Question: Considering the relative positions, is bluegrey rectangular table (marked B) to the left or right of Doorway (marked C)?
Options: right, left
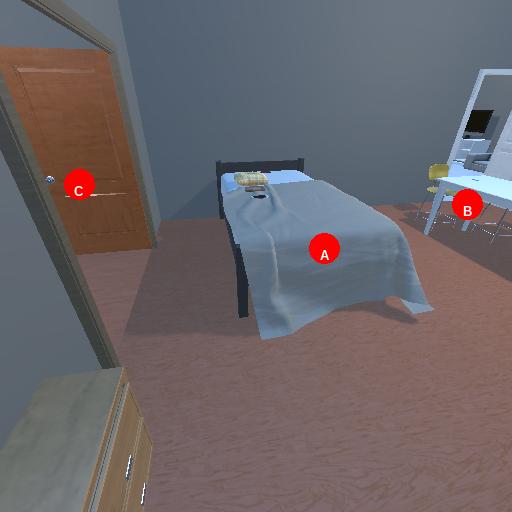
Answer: right